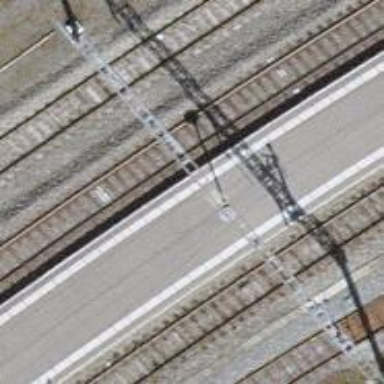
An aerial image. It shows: Platform edge at railway station.